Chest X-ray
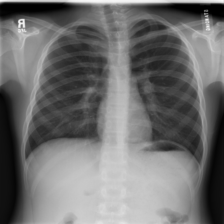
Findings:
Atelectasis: negative
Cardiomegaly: negative
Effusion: negative
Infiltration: negative
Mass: negative
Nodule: negative
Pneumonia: negative
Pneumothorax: negative
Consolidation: negative
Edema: negative
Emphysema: negative
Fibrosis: negative
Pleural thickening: negative
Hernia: negative